Aerial crown-view tile of a tropical tree (Barro Colorado Island, Panama), acquired 20240813:
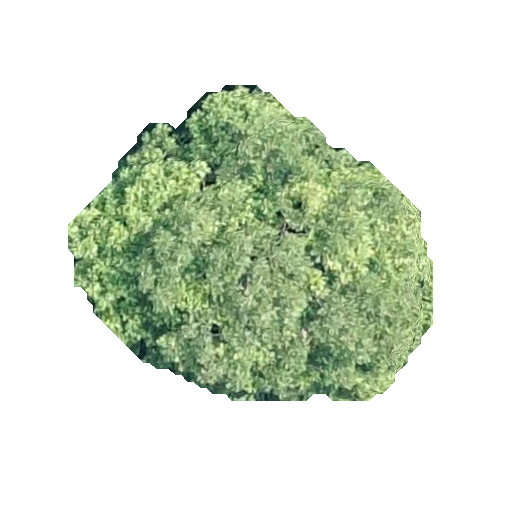
Species: Dipteryx oleifera
GBIF accepted scientific name: Dipteryx oleifera
Crown area: 124.571 m²